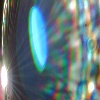
Label: sunburn